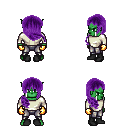
a pixel art fantasy rpg character, male body template, orc, green skin, white long-sleeve shirt, metal pants, purple right-swept hairstyle, gold gloves, black shoes, four views (front, back, left, right), 2x2 character sprite sheet, small pixel art, hard edges, no anti-aliasing